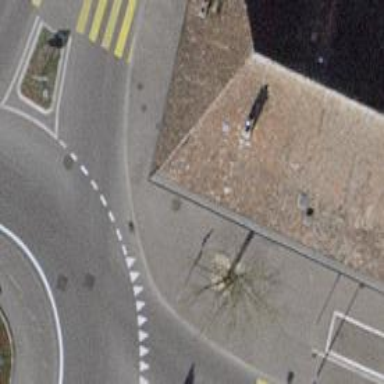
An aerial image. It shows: Asphalt sidewalk.